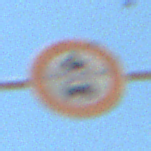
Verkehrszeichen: VerbotKraftfahrzeuge
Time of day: Midday
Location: Outdoor (Nature)
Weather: Clear
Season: NotSpecified
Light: Natural